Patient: sex M, age 71
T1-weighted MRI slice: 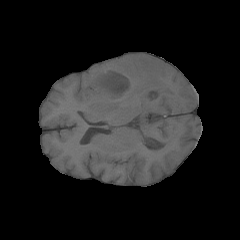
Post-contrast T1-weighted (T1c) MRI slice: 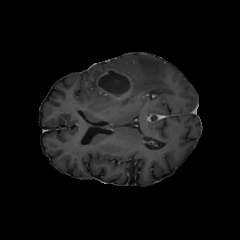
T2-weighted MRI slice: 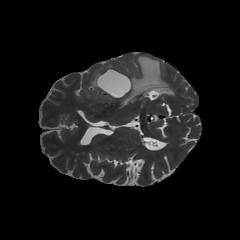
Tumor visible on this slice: yes
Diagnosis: Glioblastoma, IDH-wildtype
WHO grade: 4